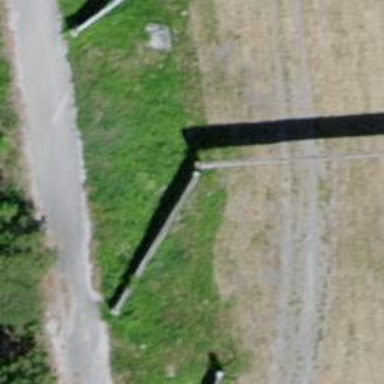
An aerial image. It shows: Concrete wall.